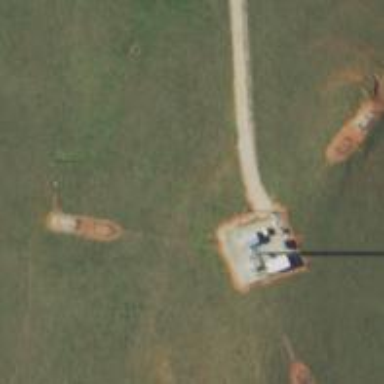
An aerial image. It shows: Communication mast tower.